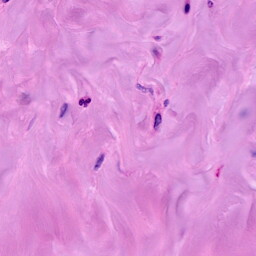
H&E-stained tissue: Breast